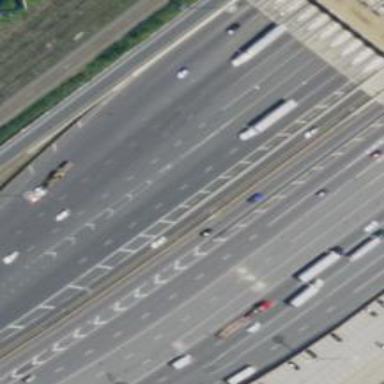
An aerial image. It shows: Asphalt motorway.